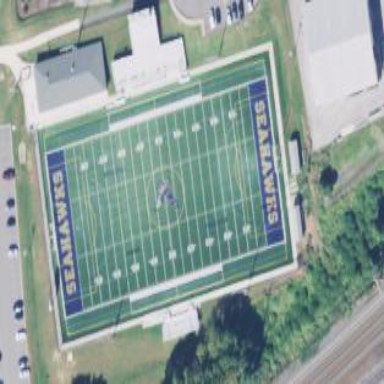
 suitable for American football and soccer."